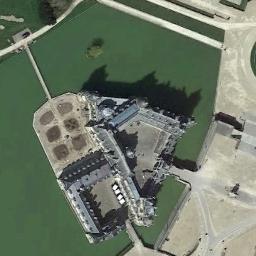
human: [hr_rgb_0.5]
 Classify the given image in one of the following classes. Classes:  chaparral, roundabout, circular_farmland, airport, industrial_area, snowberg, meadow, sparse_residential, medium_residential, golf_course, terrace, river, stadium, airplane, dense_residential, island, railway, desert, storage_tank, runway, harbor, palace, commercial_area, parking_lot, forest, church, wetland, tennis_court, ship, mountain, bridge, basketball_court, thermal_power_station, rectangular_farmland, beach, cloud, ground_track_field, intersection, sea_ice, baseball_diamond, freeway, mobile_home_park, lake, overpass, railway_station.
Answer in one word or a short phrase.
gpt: palace